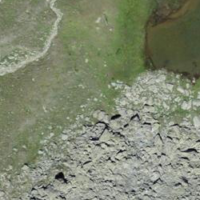
EUNIS habitat code: 48
Species observed at this site:
Phoenicurus ochruros